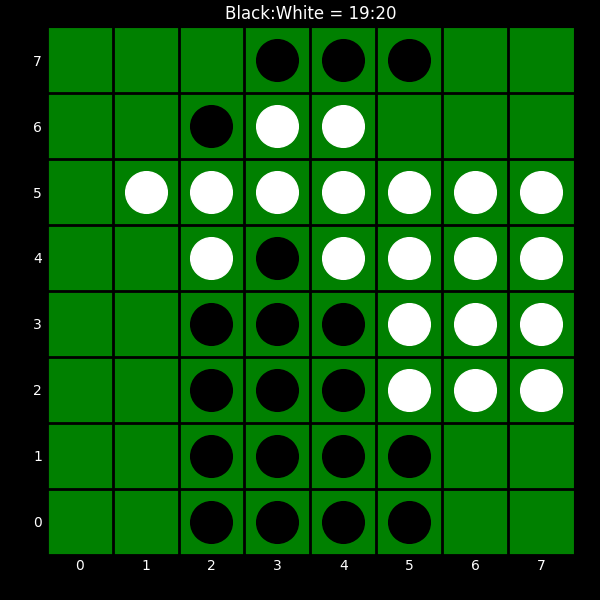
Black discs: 19
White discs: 20